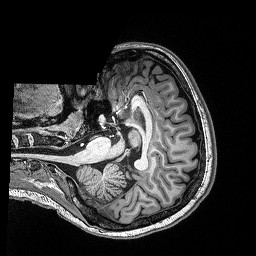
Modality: T1w
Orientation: axial